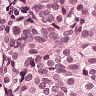
Metastatic tissue present: yes